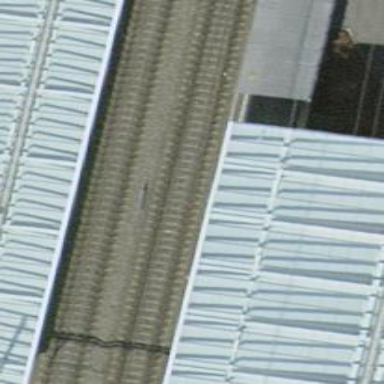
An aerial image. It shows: Stop position for public transport on the railway.